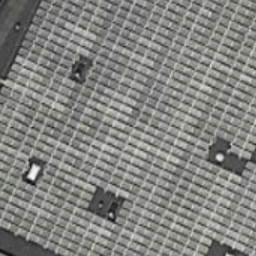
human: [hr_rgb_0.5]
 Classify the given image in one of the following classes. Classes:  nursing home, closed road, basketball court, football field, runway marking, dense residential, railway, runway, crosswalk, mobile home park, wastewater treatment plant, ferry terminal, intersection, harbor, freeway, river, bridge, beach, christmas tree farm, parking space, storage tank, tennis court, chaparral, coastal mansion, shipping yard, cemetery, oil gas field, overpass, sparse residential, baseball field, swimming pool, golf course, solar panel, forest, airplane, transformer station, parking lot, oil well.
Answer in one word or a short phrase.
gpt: solar panel